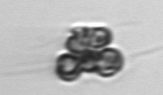
Label: Corymbellus